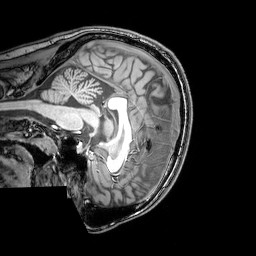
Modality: T1w
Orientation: sagittal
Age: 26
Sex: male
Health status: healthy
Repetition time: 0.081 s
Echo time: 0.037 s